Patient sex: M
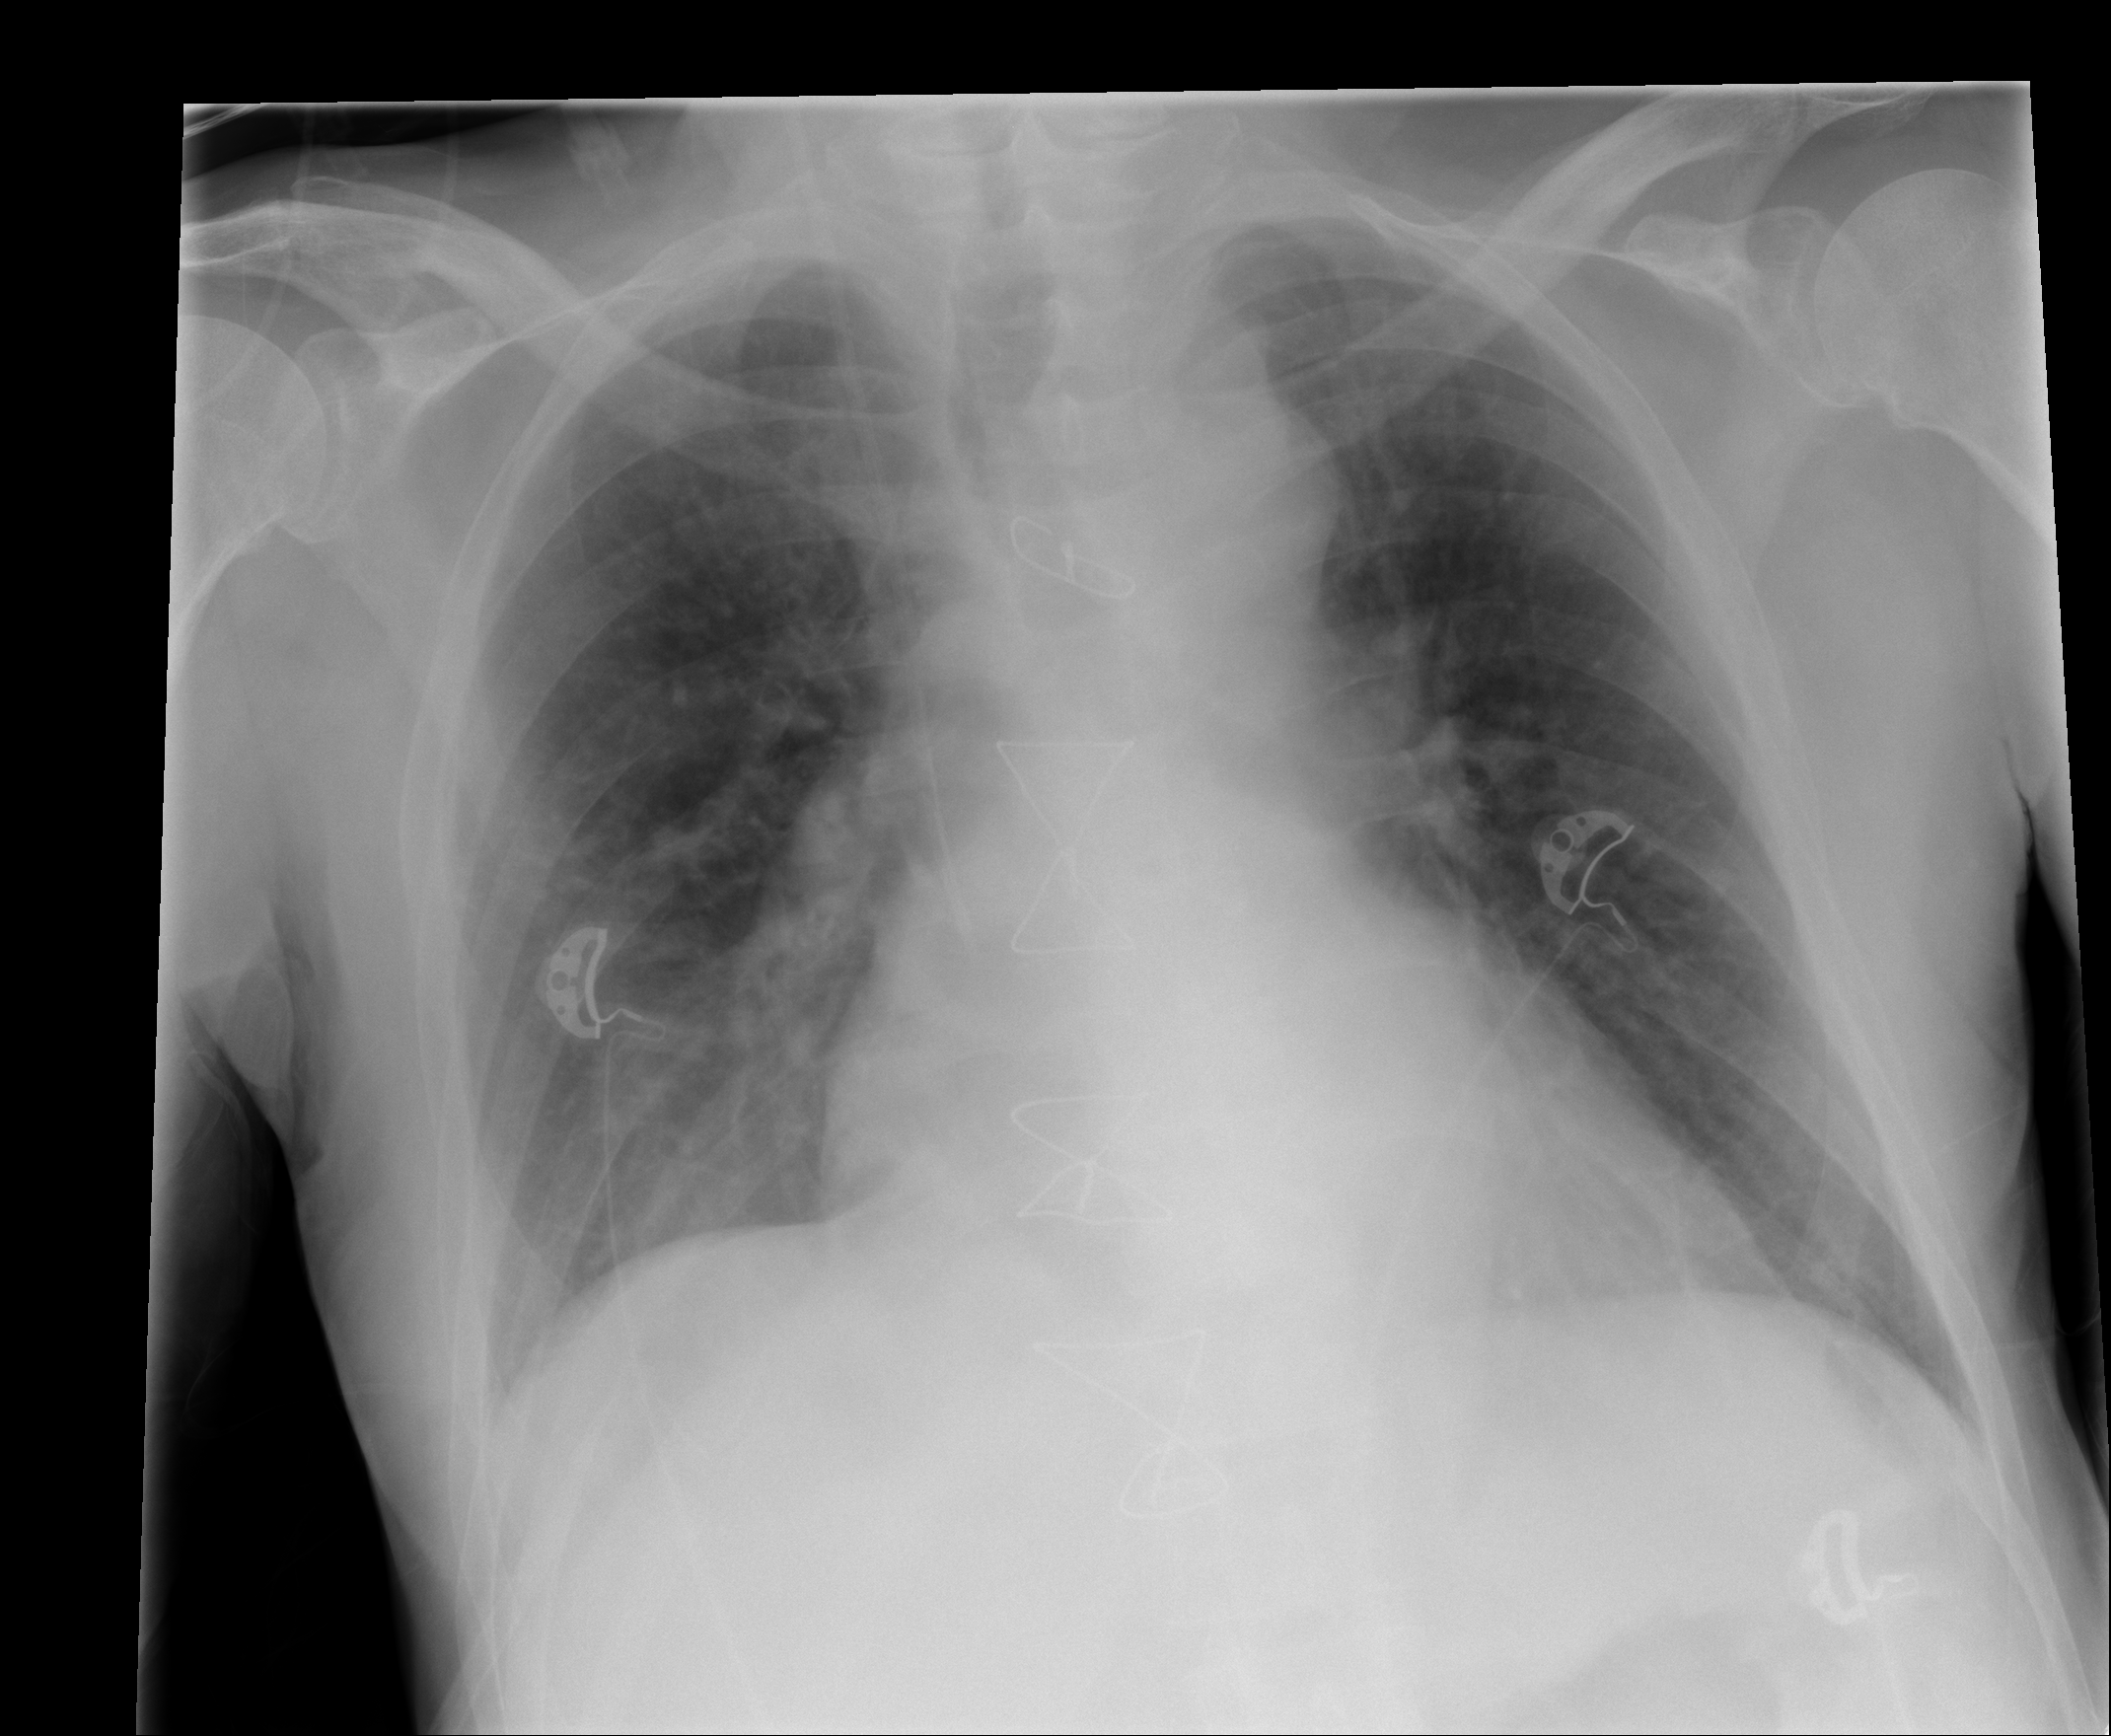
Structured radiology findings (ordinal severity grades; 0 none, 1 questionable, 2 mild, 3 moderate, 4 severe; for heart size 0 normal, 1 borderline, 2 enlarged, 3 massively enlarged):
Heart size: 2
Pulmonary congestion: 0
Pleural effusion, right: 1
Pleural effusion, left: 0
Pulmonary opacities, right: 0
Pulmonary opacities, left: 0
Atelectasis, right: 2
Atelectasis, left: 2